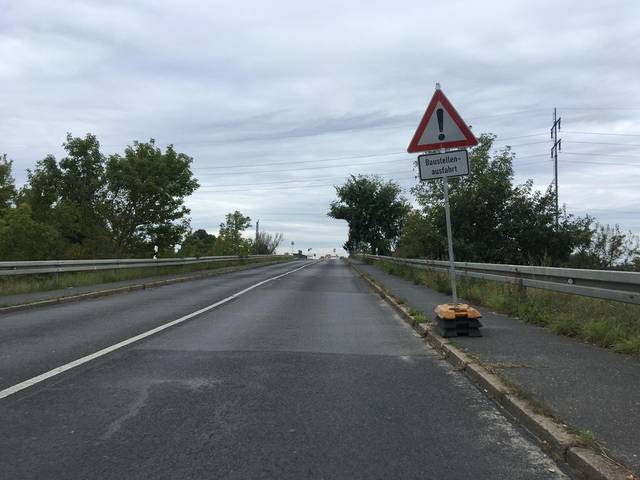
Region: Germany
Coordinates: 52.617, 13.448